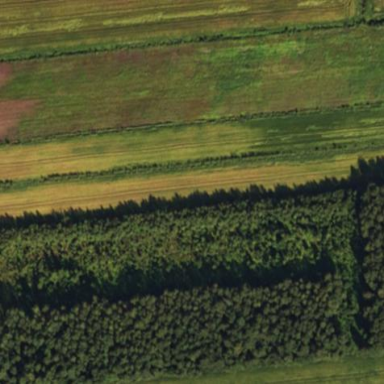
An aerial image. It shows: Forest area dominated by broadleaved trees.